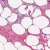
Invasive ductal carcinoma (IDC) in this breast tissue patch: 0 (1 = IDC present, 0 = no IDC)